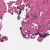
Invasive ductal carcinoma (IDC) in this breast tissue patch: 0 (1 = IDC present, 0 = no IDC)